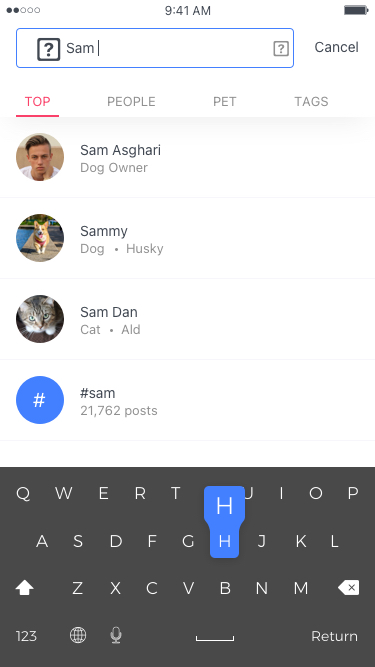
Text in this UI design:
Top
People
Pet
Tags
Sam
Cancel